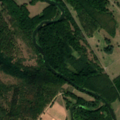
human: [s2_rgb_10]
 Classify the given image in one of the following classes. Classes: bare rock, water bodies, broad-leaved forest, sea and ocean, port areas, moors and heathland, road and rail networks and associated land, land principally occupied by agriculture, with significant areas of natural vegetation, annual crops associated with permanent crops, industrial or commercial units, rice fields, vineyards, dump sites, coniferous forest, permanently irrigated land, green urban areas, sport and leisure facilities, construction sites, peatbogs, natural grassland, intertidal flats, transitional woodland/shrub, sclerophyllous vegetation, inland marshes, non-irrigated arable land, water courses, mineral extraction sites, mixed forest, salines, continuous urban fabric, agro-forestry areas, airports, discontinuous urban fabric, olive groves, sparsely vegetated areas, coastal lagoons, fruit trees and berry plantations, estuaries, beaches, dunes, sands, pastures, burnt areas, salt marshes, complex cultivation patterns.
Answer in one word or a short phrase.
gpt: non-irrigated arable land, pastures, land principally occupied by agriculture, with significant areas of natural vegetation, broad-leaved forest, mixed forest